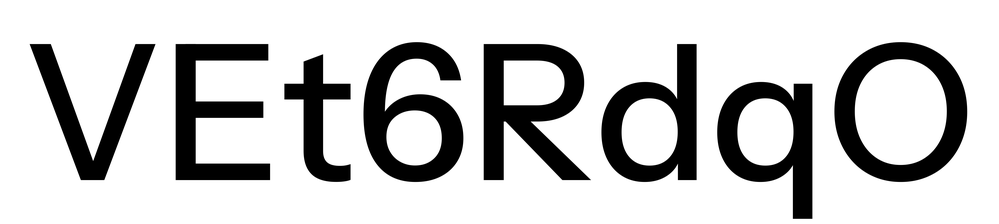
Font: InstrumentSans_Medium